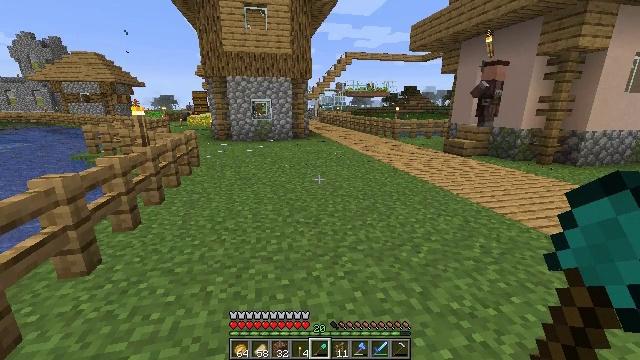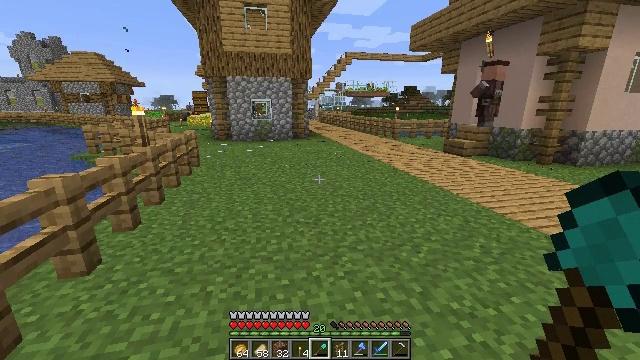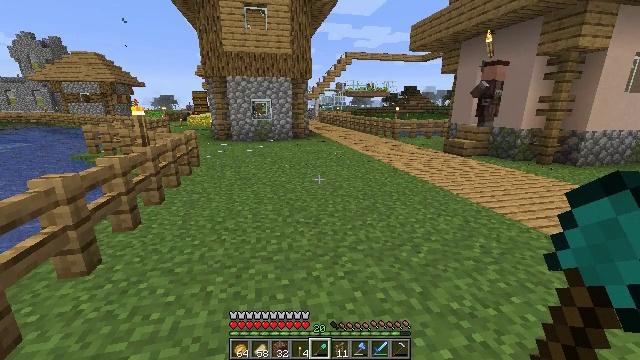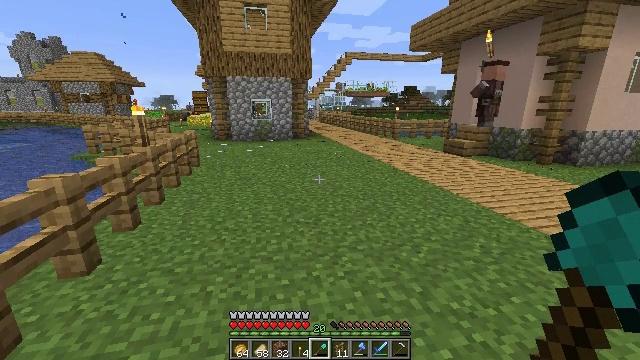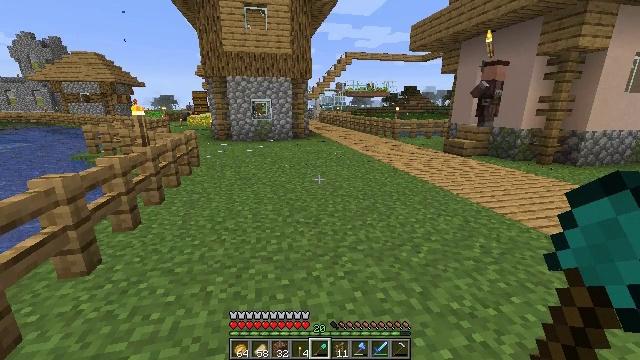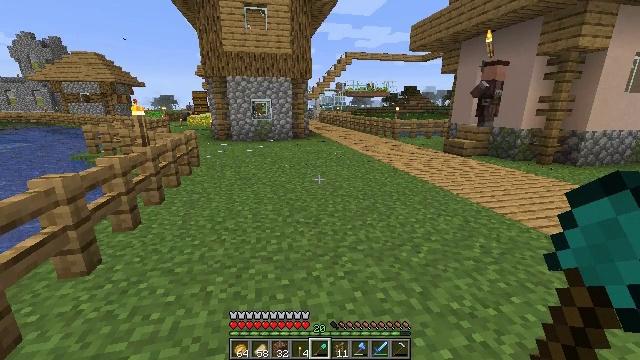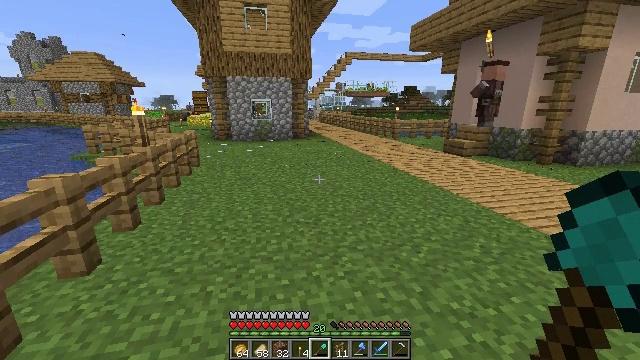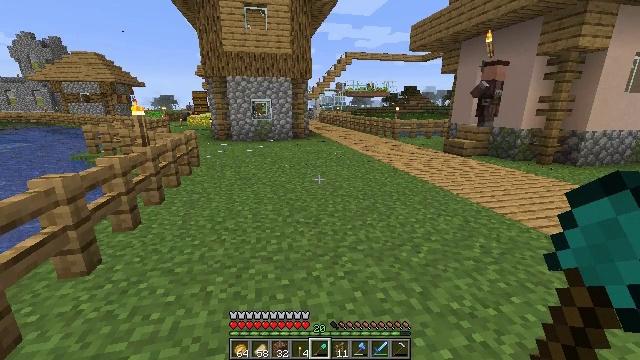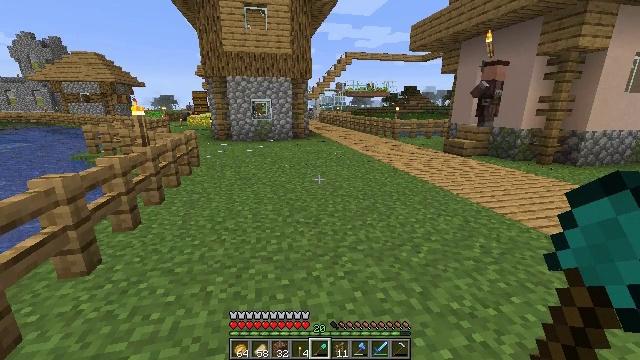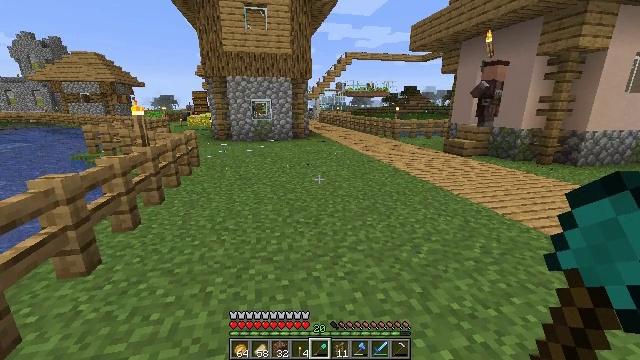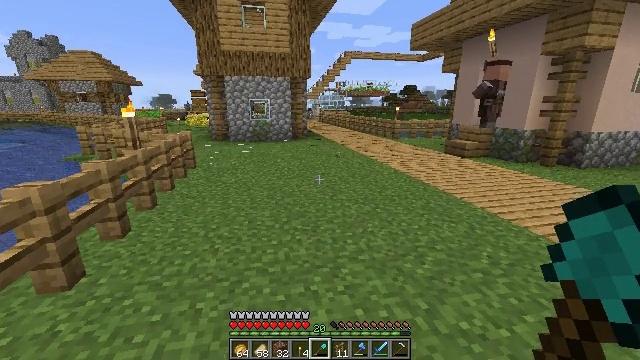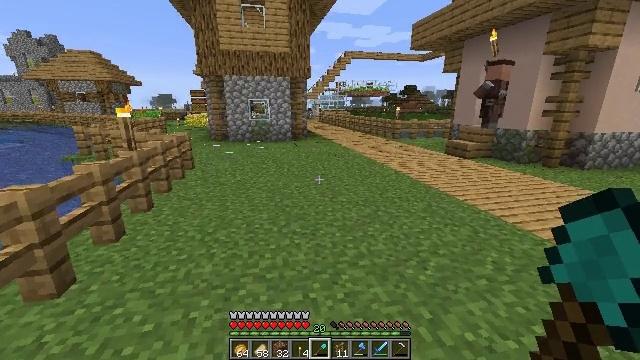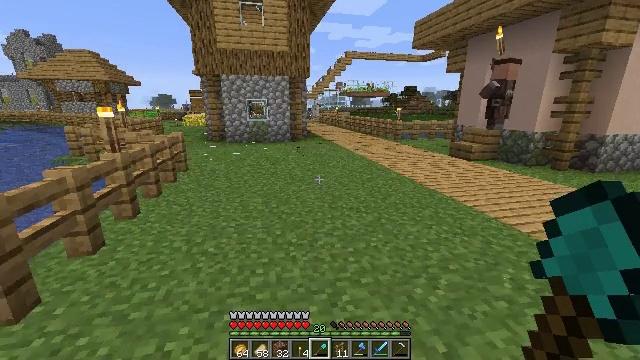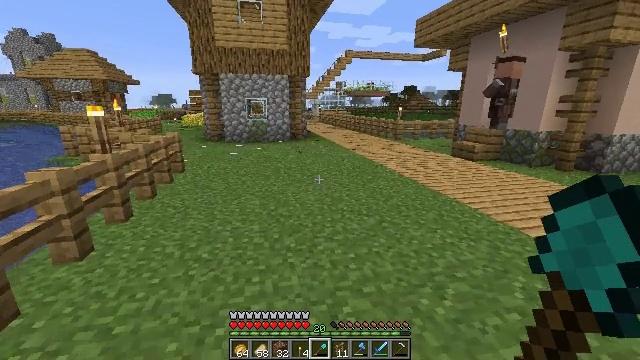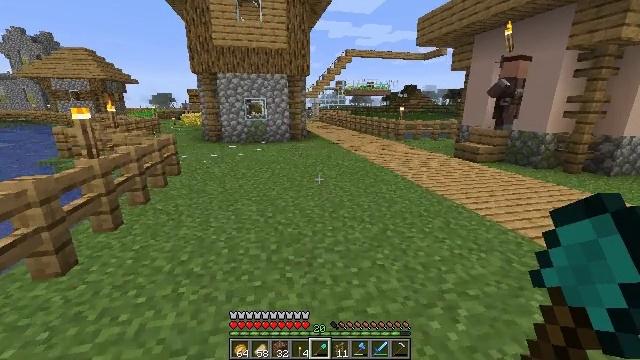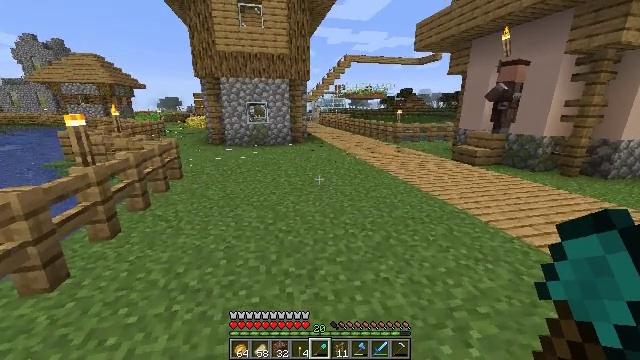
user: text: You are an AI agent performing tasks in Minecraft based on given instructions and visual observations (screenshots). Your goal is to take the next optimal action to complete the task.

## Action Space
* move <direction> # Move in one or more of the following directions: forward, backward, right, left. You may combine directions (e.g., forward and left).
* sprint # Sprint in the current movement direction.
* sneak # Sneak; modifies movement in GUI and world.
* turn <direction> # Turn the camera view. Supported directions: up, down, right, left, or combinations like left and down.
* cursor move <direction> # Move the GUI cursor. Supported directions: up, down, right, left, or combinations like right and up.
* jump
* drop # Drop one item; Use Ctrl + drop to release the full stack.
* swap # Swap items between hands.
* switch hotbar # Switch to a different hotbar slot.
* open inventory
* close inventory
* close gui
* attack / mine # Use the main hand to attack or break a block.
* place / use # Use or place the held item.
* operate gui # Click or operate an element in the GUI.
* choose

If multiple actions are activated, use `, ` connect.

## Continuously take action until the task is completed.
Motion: motion action
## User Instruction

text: Gather the torch from its position.
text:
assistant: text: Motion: no_op
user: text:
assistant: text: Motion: no_op
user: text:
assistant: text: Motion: no_op
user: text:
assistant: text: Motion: no_op
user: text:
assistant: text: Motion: no_op
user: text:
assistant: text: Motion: no_op
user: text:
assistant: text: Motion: no_op
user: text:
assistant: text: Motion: no_op
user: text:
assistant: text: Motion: move forward
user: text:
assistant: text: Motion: move forward
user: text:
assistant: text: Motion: move forward
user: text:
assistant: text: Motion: move forward
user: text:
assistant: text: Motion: move forward
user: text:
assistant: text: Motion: move forward, sprint
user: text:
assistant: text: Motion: move forward, sprint
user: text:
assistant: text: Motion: move forward, sprint
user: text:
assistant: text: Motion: move forward, sprint
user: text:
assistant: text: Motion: move forward, sprint
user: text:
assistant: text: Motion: move forward
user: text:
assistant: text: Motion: move forward
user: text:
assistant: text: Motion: move forward, sprint
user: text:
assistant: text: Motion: move forward, sprint
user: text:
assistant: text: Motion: move forward, sprint, turn right
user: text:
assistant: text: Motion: move forward, sprint, turn right and up
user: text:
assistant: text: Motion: move forward, sprint, turn right and up, jump
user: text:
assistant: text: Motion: move forward, turn right, jump
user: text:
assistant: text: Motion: move forward, turn right, jump
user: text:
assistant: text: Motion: move forward, turn right, jump
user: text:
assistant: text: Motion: move forward, jump
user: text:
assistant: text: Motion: move forward, turn left, jump